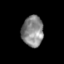
Tissue: skin
Cell type: Epithelial cells
Senescence score: 0.2608
Nuclear area (px): 649
Mean DAPI intensity: 135.851